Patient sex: F
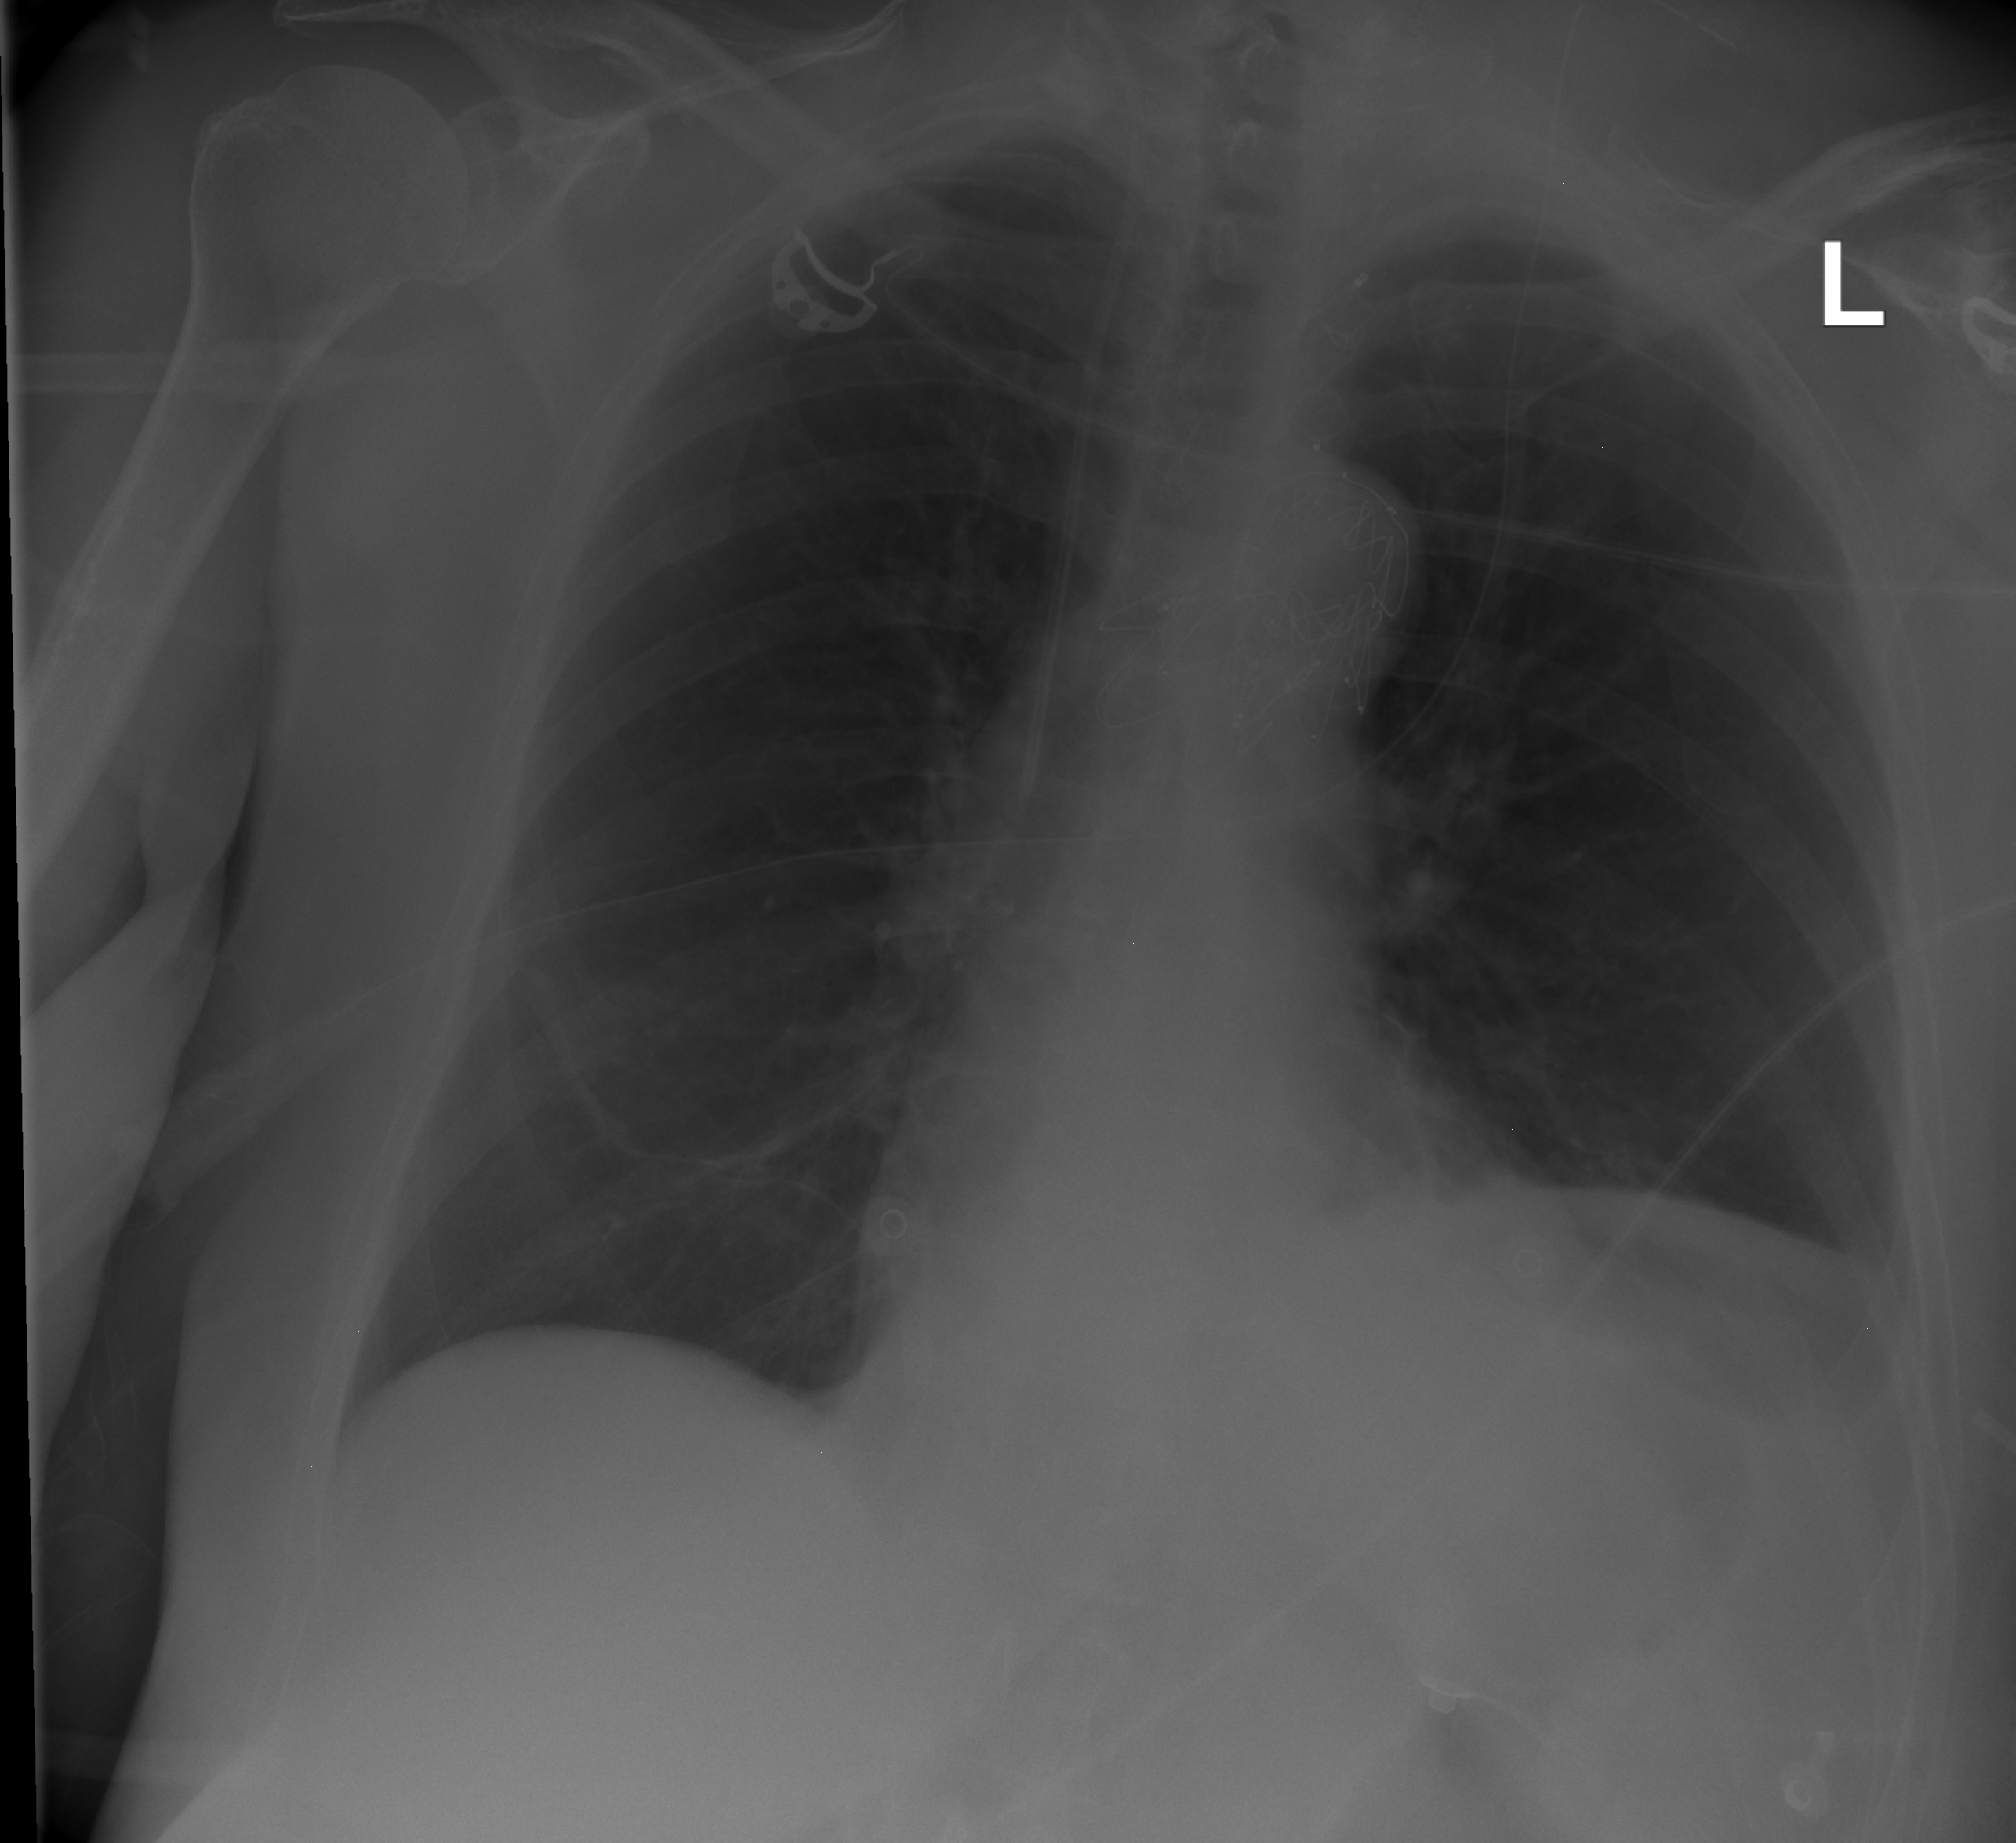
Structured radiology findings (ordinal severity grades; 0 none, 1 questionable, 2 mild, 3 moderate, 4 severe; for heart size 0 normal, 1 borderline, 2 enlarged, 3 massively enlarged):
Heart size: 0
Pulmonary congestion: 0
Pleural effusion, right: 0
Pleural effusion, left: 2
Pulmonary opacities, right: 0
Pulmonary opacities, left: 0
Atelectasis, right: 2
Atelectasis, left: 0